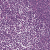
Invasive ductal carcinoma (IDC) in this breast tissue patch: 1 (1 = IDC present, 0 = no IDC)